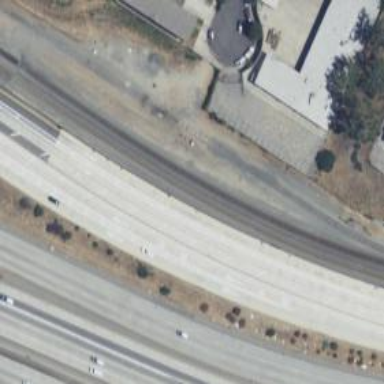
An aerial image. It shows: Busway road.